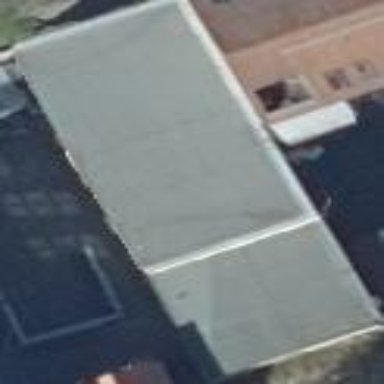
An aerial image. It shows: Sports hall building.